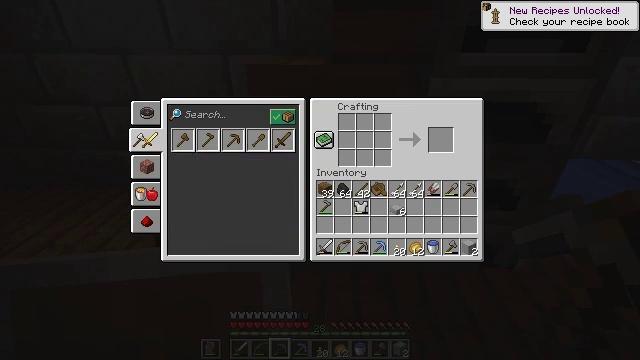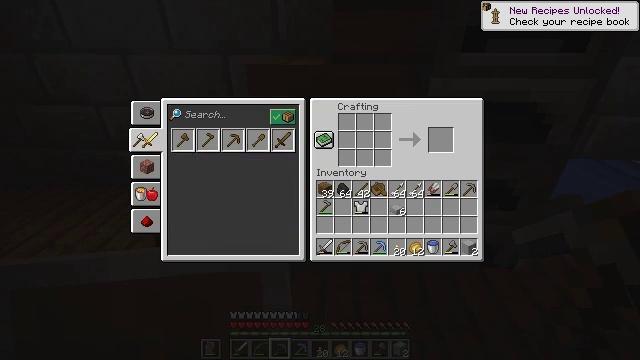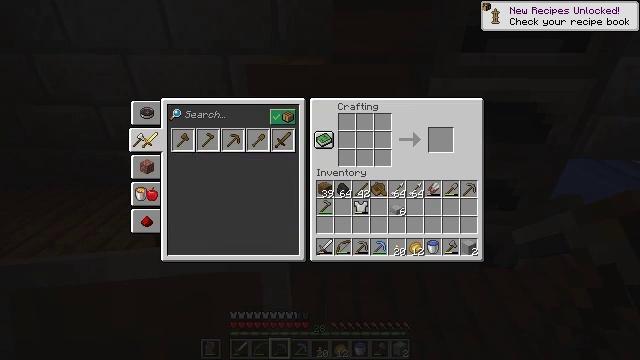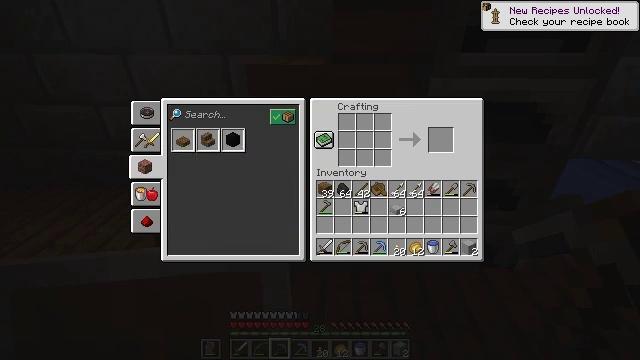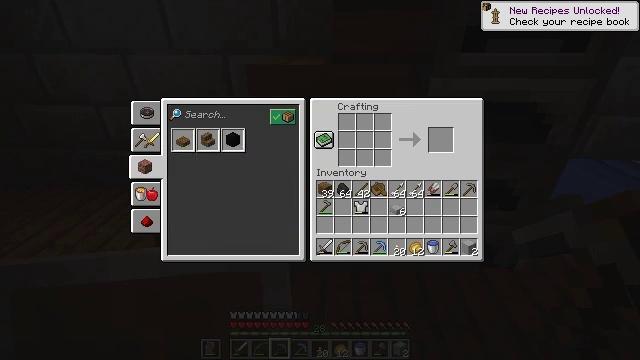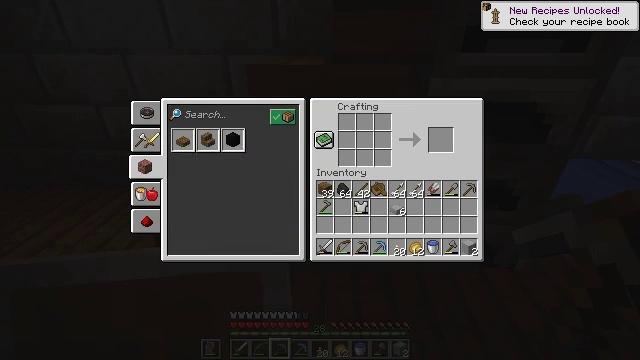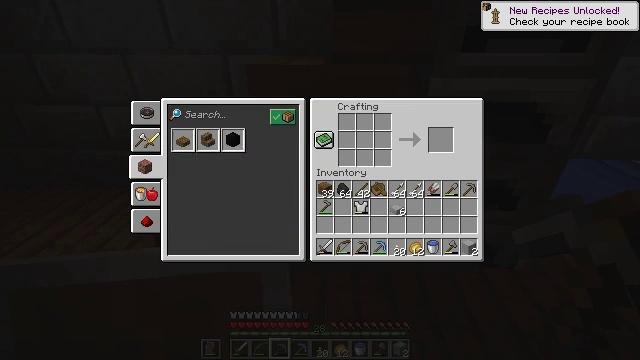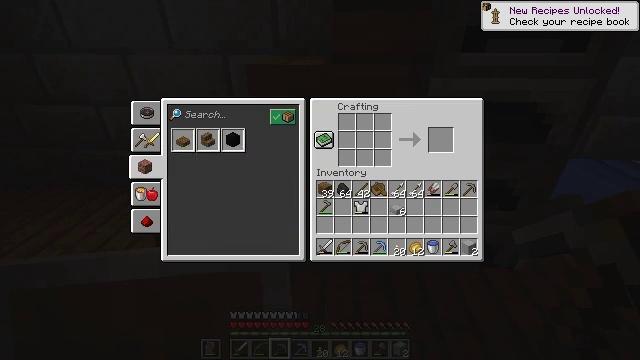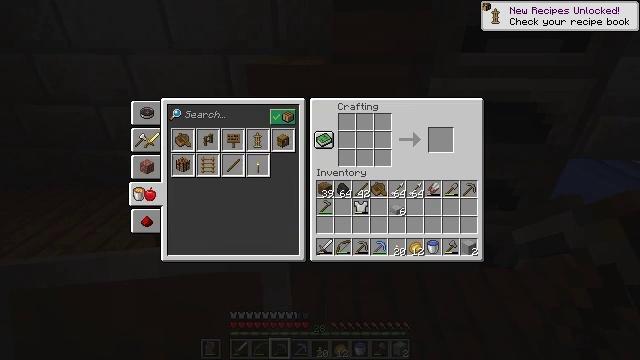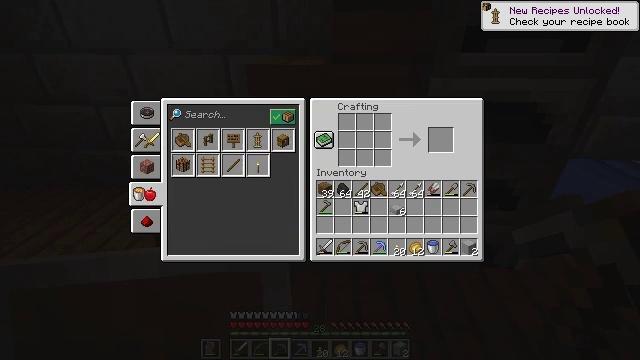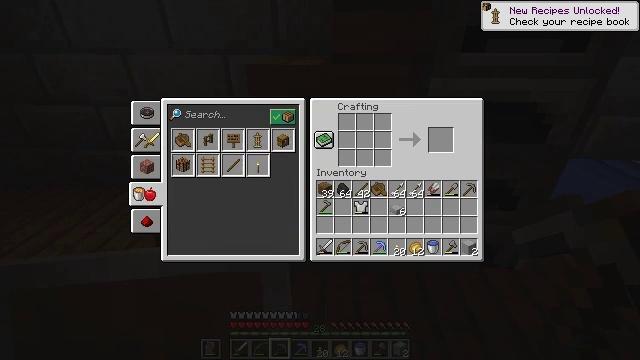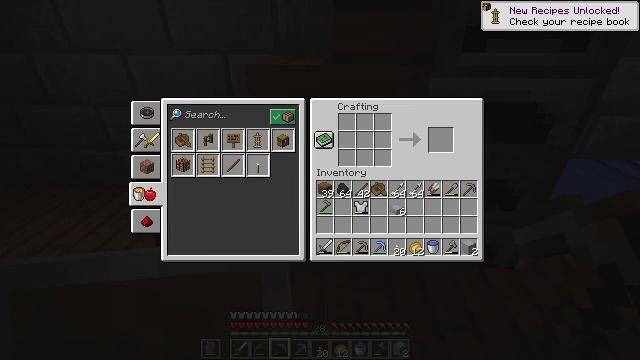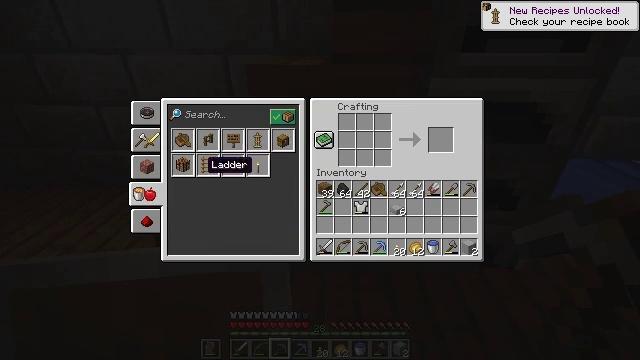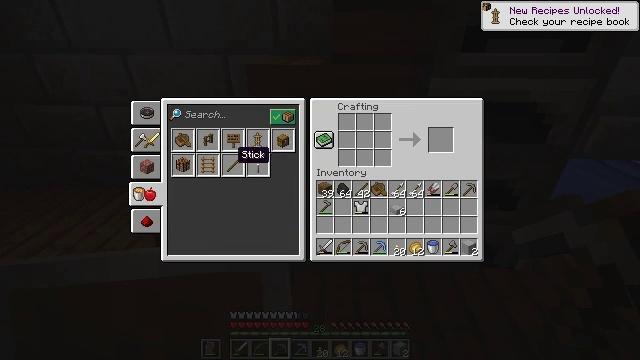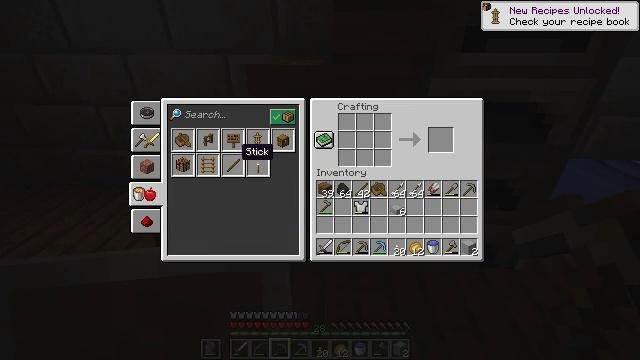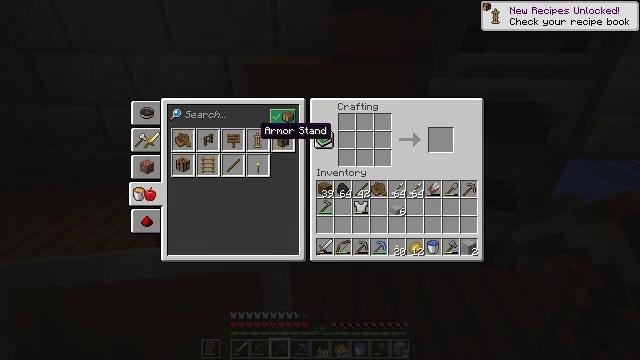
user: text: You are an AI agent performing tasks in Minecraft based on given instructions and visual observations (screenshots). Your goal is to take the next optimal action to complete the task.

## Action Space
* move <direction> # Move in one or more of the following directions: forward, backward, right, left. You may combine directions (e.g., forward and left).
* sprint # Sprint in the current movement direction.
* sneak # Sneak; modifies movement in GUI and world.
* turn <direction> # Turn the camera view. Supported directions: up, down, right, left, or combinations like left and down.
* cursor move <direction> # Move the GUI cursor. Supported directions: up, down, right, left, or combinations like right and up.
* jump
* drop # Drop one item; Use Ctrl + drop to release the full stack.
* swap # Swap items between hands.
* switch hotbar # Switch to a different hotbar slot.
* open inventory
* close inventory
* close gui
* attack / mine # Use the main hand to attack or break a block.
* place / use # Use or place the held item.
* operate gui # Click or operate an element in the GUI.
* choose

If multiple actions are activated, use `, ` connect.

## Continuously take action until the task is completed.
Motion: motion action
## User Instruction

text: Make the armor stand using sticks and a smooth stone slab.
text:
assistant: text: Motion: no_op
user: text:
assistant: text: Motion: cursor move down
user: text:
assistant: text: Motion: operate gui
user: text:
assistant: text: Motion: operate gui
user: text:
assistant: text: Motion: cursor move down
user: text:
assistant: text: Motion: cursor move down
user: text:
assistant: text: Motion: no_op
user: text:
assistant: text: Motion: operate gui
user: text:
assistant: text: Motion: operate gui
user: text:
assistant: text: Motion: no_op
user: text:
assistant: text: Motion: cursor move right
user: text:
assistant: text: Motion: cursor move right and up
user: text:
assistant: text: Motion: cursor move right and up
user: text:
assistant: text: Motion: no_op
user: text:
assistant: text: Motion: cursor move right and up
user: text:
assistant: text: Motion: no_op
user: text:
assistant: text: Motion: operate gui
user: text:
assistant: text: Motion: operate gui
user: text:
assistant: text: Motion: no_op
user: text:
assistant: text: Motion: cursor move right and down
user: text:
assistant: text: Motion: cursor move right
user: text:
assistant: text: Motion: no_op
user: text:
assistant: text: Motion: no_op
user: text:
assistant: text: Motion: cursor move right
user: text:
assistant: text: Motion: cursor move right
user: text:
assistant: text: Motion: no_op
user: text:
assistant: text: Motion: no_op
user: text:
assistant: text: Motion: no_op
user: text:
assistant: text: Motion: operate gui
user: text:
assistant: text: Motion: operate gui